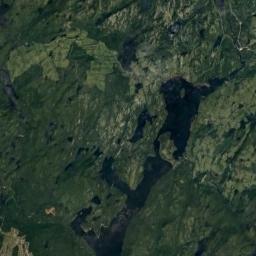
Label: wetland